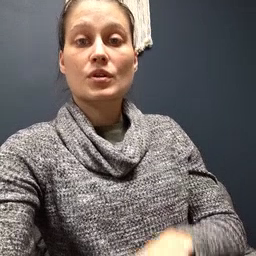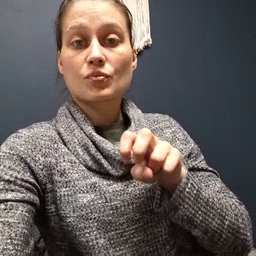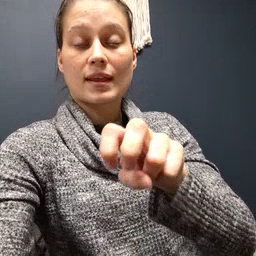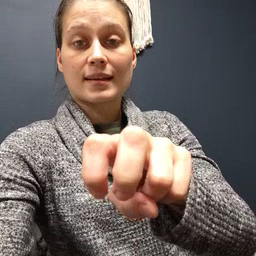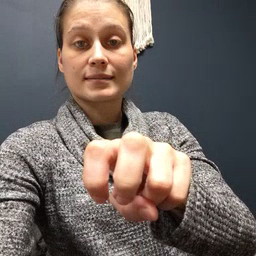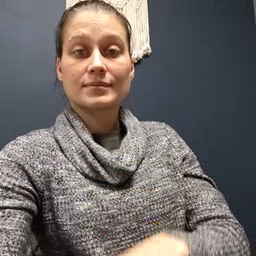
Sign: ride